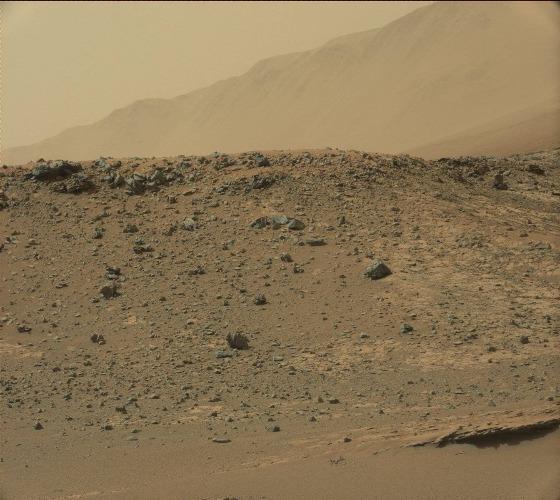
Terrain classes present: Bedrock, Gravel / Sand / Soil, Rock, Sky / Distant Mountains